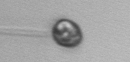
Label: flagellate